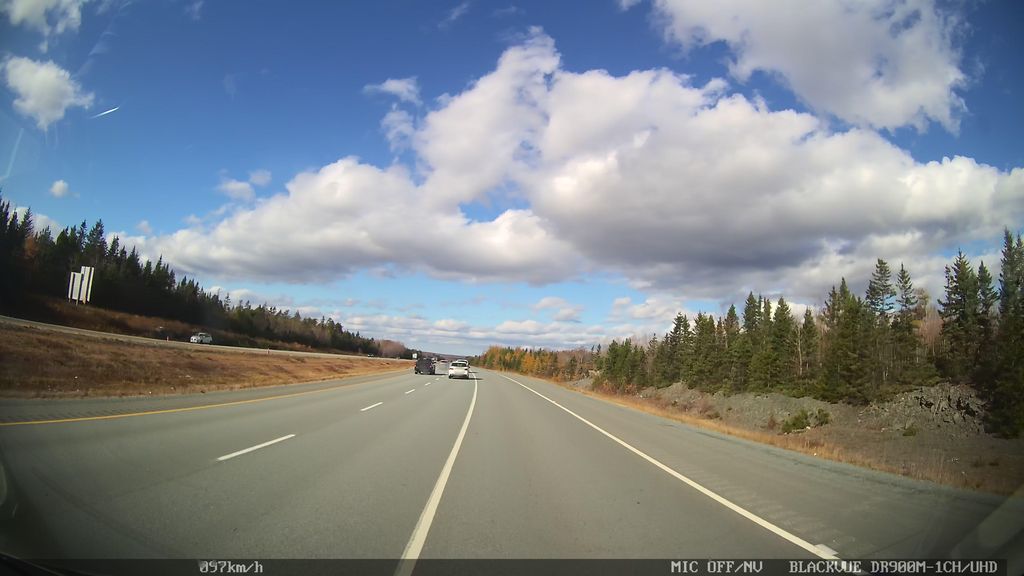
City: halifax